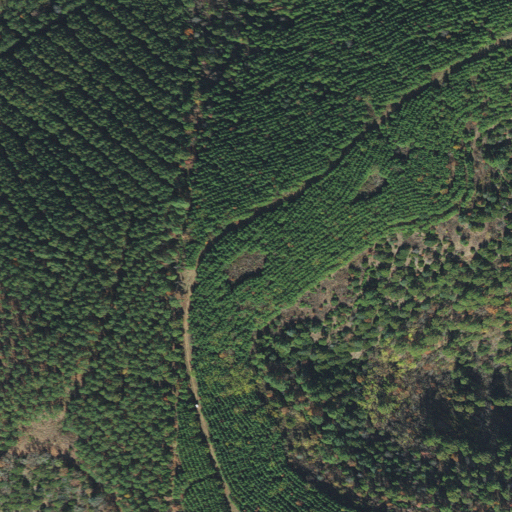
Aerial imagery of mountain in Arkansas named Chambers Mountain containing evergreen forest, shrub, and deciduous forest